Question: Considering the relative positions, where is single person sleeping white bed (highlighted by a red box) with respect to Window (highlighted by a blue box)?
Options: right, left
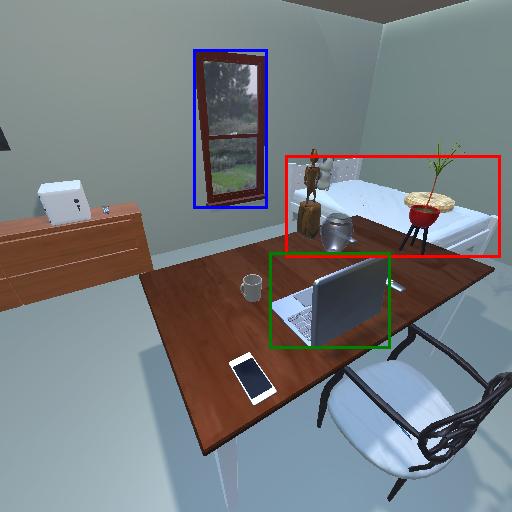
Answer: right